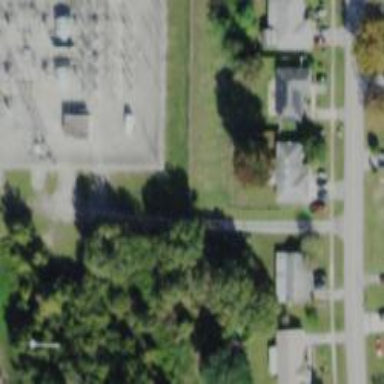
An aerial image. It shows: Outdoor distribution substation protected by fence.